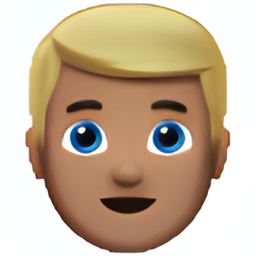
Name: blond man type 4
Emoji: 👱🏽‍♂️
Group: People & Body
Sub-group: person